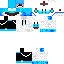
A female skeleton skin with pale skin, wearing white bald dressed in a blue robe top and blue pants, featuring a closed mouth.